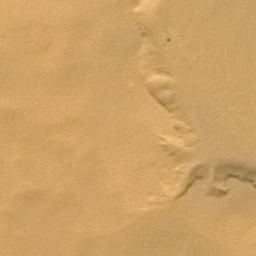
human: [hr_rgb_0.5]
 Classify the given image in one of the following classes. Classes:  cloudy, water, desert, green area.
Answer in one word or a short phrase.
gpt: desert